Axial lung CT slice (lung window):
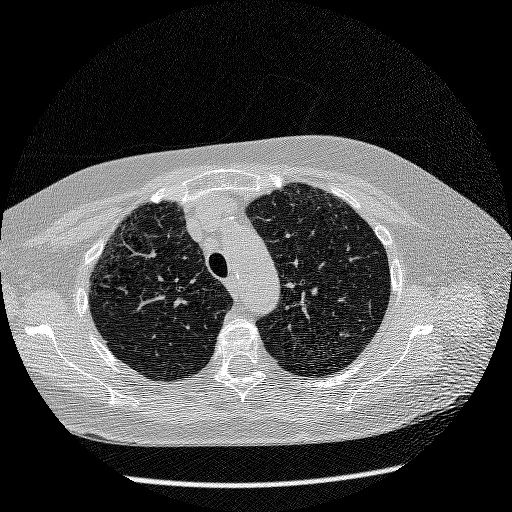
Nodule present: no